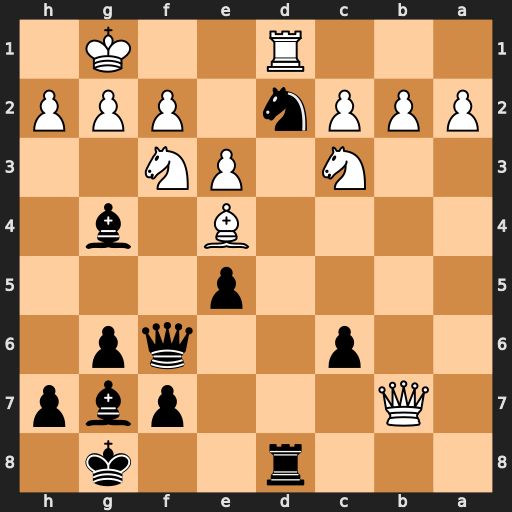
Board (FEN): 3r2k1/1Q3pbp/2p2qp1/4p3/4B1b1/2N1PN2/PPPn1PPP/3R2K1
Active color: b
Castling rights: -
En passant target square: -
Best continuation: Nxe4 Rxd8+ Qxd8